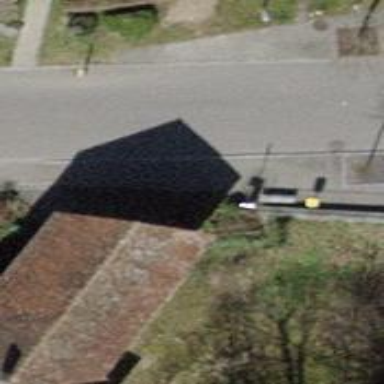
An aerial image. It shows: Bus stop with platform for public transport.